Question: I wants to use showing live views functionality of XCPlayground framework for ios playground.
This framework is for osx playground.
Does any one knows what is the alternative for ios
This is for OSX So what is for ios
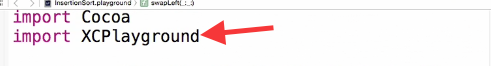
Answer: Xcode 6 beta 3 (6A254o), posted 07.07.2014, brings iOS support to XCPlayground.
The new (as of this post) version can be downloaded with an active Apple Developer account by navigating to <URL>, pressing "iOS 8 beta 3" and then pressing "Download Xcode".
As an aside, you can become familiar with XCPlayground by downloading & reading this PDF form Apple: <URL>